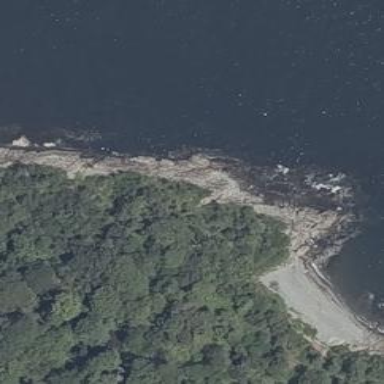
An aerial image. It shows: Scenic view of bare rock formations at low tide. The landcover consists of bedrock.